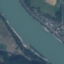
Land use / land cover class: River